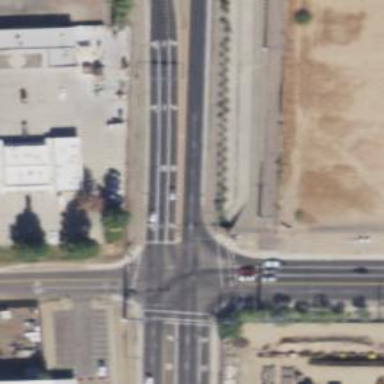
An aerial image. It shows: Solid stop line on the road.